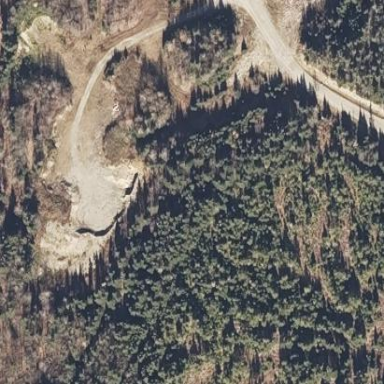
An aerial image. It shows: Quarry area rich in gravel resources.